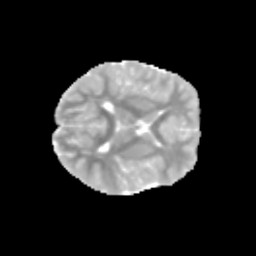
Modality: MD
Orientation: axial
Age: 9
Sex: male
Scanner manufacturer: siemens
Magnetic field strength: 3 T
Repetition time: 3.8 s
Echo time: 0.07 s